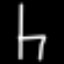
Label: chair